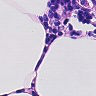
Metastatic tissue present: no